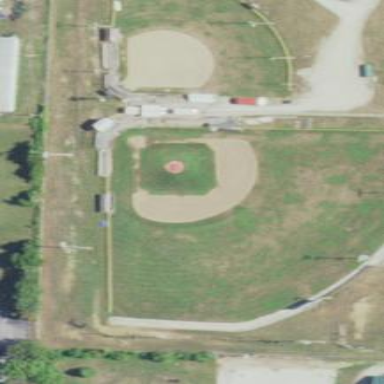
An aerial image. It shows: Baseball pitch for leisure land activities.